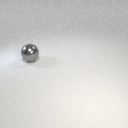
large gray metal sphere